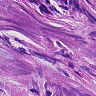
Metastatic tissue present: yes